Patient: sex F, age 31
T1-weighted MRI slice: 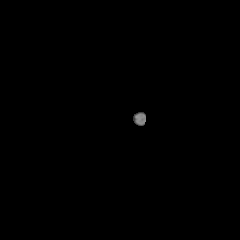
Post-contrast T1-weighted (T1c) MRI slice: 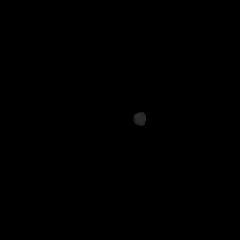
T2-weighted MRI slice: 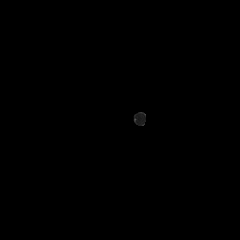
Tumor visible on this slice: no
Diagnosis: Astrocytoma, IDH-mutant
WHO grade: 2